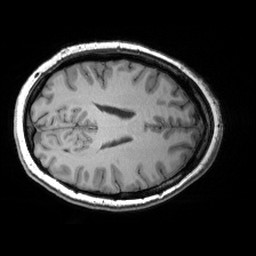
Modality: T1w
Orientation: axial
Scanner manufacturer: siemens
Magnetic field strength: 3 T
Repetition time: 2.53 s
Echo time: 0.00299 s